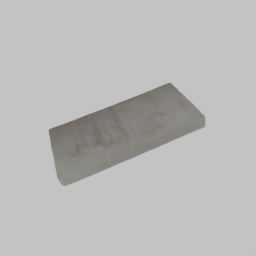
Label: architecture